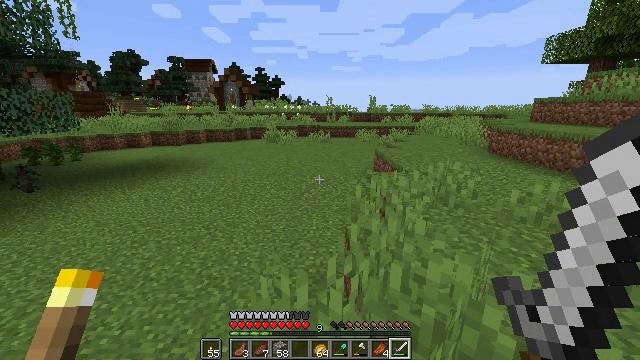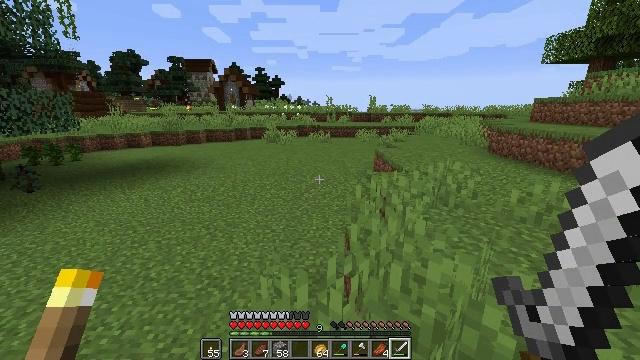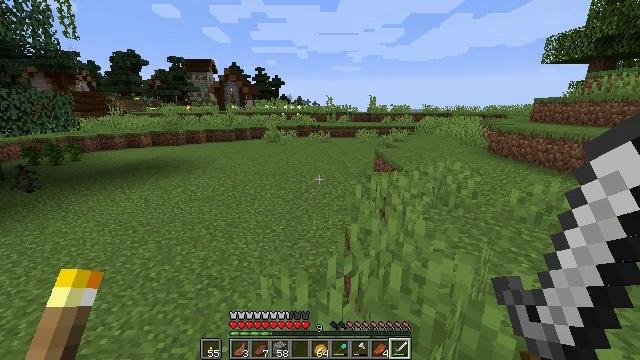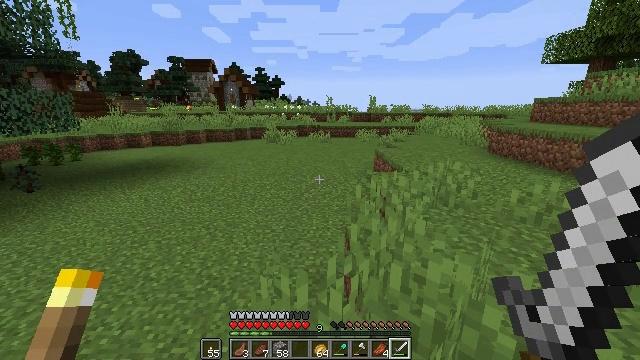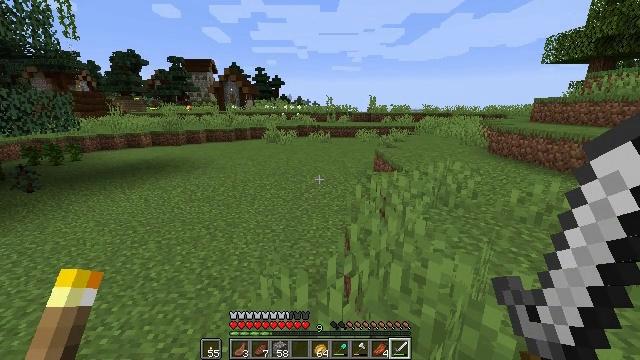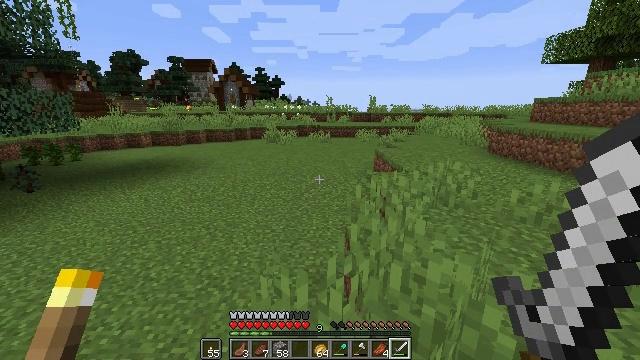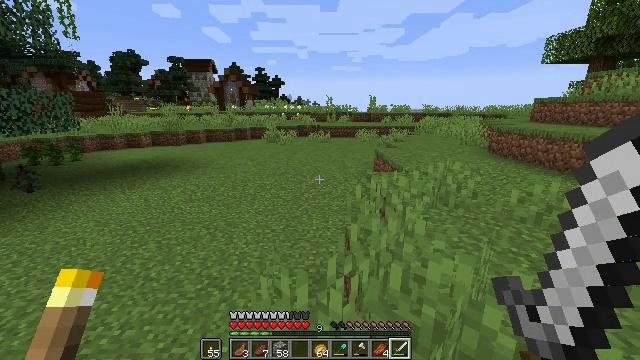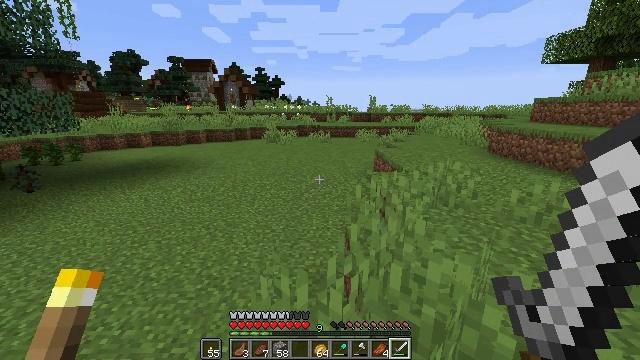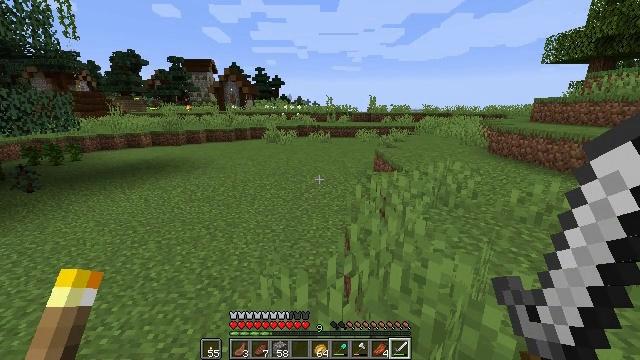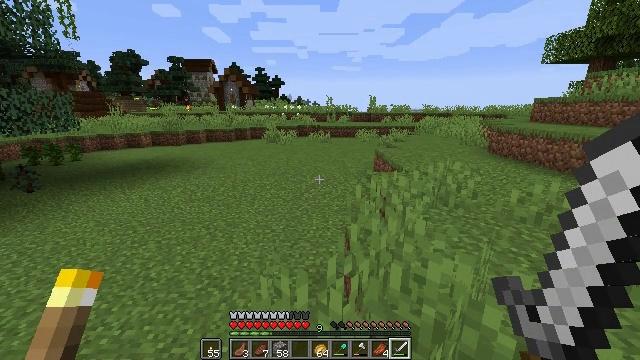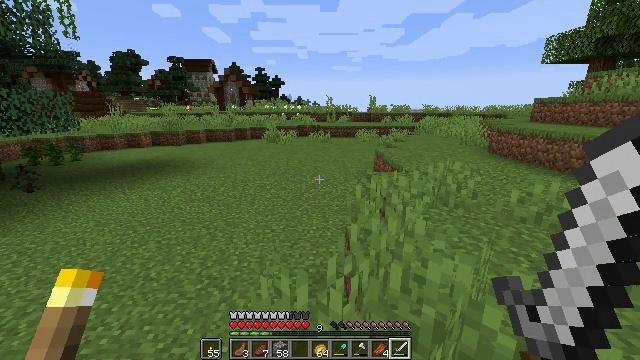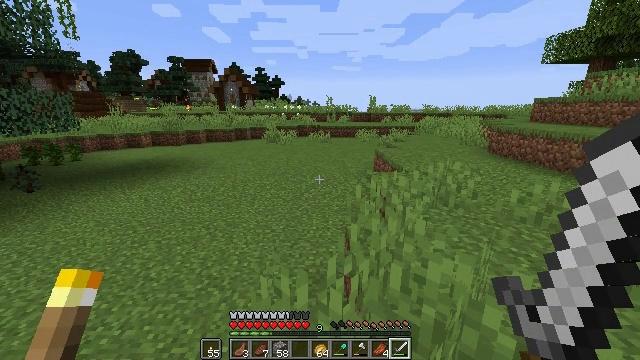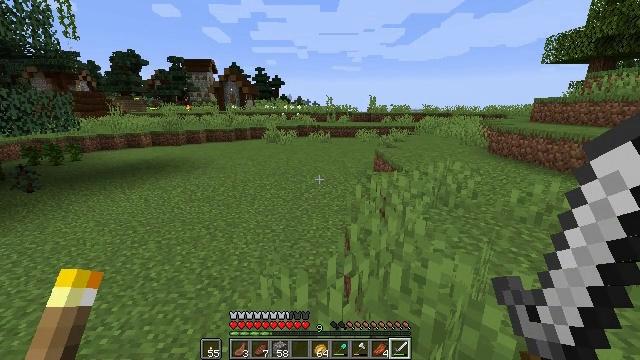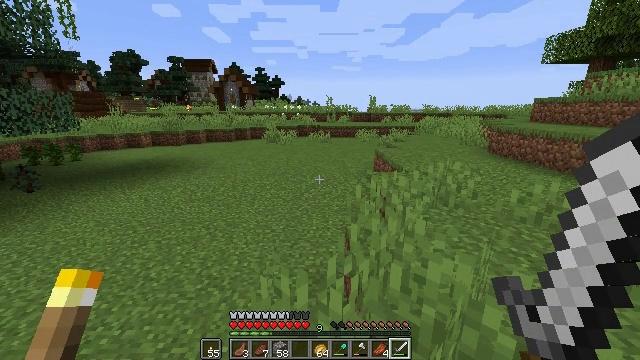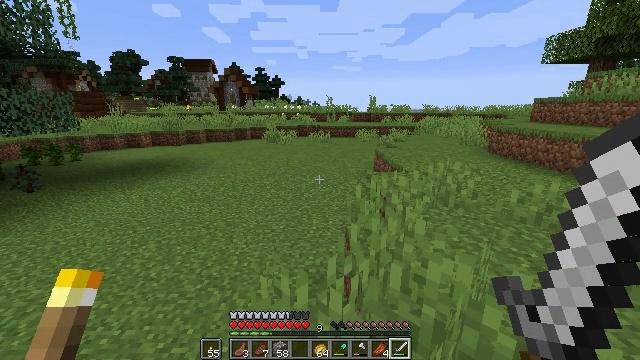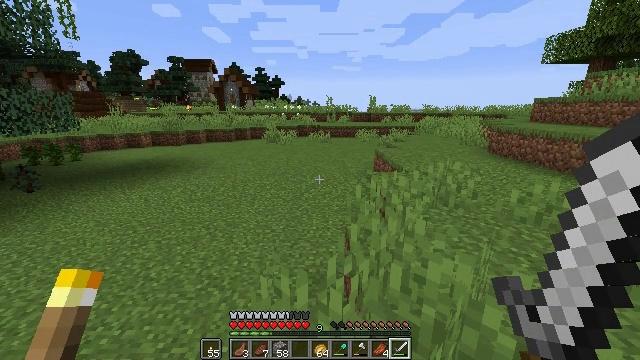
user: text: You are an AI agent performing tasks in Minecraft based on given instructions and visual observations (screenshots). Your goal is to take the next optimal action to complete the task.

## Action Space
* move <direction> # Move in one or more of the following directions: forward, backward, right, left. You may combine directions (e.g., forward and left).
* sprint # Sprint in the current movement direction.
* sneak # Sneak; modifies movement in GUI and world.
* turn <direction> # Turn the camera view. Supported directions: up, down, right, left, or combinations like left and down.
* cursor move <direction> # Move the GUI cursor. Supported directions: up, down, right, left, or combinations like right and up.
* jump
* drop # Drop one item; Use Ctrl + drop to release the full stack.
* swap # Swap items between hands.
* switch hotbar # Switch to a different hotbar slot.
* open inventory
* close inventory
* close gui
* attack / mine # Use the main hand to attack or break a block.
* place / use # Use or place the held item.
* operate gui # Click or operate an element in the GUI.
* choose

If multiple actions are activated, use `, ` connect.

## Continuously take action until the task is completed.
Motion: motion action
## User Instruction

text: Make a baked potato using a furnace.
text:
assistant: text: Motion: no_op
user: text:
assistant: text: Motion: no_op
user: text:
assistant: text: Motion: no_op
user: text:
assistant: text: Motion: no_op
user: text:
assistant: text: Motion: no_op
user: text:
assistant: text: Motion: no_op
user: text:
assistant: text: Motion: no_op
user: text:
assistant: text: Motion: no_op
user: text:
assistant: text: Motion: no_op
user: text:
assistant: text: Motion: no_op
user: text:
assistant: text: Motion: no_op
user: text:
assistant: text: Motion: no_op
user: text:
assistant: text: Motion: no_op
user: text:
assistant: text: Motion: no_op
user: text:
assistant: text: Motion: no_op
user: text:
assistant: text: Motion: no_op
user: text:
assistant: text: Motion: no_op
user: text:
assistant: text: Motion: no_op
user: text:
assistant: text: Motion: no_op
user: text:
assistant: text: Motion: no_op
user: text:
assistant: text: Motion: no_op
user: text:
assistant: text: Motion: no_op
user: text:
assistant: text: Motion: no_op
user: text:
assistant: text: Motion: no_op
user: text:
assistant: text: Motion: no_op
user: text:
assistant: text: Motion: no_op
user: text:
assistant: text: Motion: no_op
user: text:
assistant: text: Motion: no_op
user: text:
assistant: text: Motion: no_op
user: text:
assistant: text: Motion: no_op